Field crop: maize
Growth stage: 2
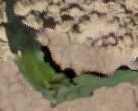
Species: maize